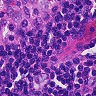
Metastatic tissue present: no